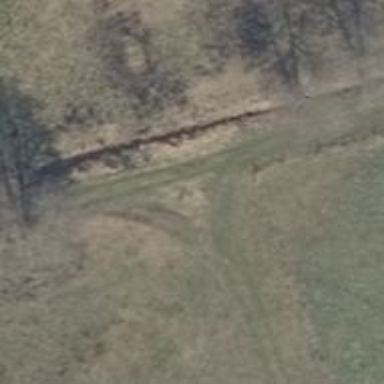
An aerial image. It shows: Grass track.